【题型】解答题　【知识点】平面几何　【难度】medium
正方形 $ABCD$ 的边长为 1，点 $M$ 是对角线 $BD$ 上一动点.

(1)如图 1，过点 $M$ 作 $MH \perp AB, MG \perp BC$，垂足分别为点 $H, G$，

求证：$HM = GM$.

(2)如图 2，点 $E$ 是 $AB$ 边上的点，连接 $EM, CM, \angle EMC = 90^\circ, \frac{EM}{EC}$ 的值是否随点 $M$ 的位置改变而改变？若不变，求出它的值；若改变，请说明理由.

(3)如图 3，求 $BM + 2CM$ 的最小值.
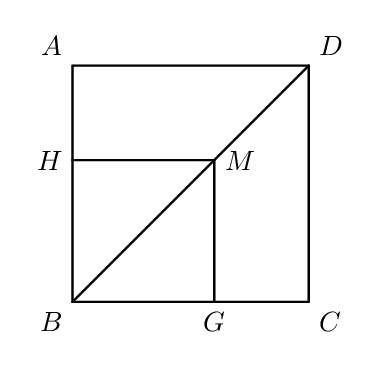
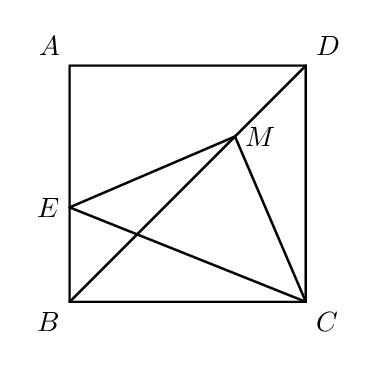
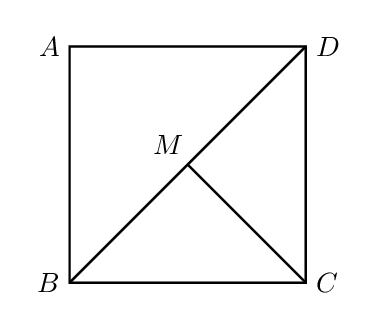
【解答】
【答案】 (1)证明见解析.

(2)$\frac{EM}{EC}$ 的值不会变化，$\frac{EM}{EC} = \frac{\sqrt{2}}{2}$.

(3)$\sqrt{2} + \sqrt{3}$.

【分析】 (1) 证 $\triangle BHM \cong \triangle BGM$ 即可得证；

(2)证明 $E$ 为 $AB$ 上 $EM$ 与 $EC$ 的比值不变即可；

(3)适当变形，将 $BM+2CM$ 转化为三段相等的线段之和，然后根据两点之间线段最短得解.

【详解】 （1）

证明：$\because$ 四边形 $ABCD$ 是正方形，$\therefore \angle ABC = 90^\circ$.

$\because BD$ 是正方形 $ABCD$ 的对角线，$\therefore \angle ABD = \angle CBD = 45^\circ$.

$\because MH \perp AB, MG \perp BC$，

$\therefore \angle BHM = \angle BGM = 90^\circ$，

在 $\triangle BHM$ 和 $\triangle BGM$ 中，$BM=MB$，$ \angle ABD=\angle CBD$，$ \angle BHM=\angle BGM$，

$\therefore \triangle BHM \cong \triangle BGM$，

$\therefore HM = GM$.

（2）

$\frac{EM}{EC}$ 的值不会变化.

如图①，连接 $AM$，

$\because$ 四边形 $ABCD$ 是正方形，$BD$ 是正方形的对角线，

$\therefore \angle ABM = \angle CBM = 45^\circ$，$AB=BC$.

$\because BM=MB$，

$\therefore \triangle ABM \cong \triangle CBM$，

$\therefore AM=CM$，$\angle BCM = \angle BAM$，

$\because$ 在四边形 $BCME$ 中，$\angle ABC = \angle EMC = 90^\circ$，

$\therefore \angle BCM + \angle BEM = 180^\circ$，

$\because \angle AEM + \angle BEM = 180^\circ$，

$\therefore \angle BCM = \angle AEM$，

$\therefore \angle AEM = \angle BAM$，

$\therefore EM = AM$，

$\therefore EM = CM$，

$\because EC^2 = EM^2 + CM^2$，

$\therefore EC = \sqrt{2} EM$，

$\therefore \frac{EM}{EC} = \frac{\sqrt{2}}{2}$.

（3）

如图，将 $BM$ 绕点 $B$ 逆时针旋转 $60^\circ$，得到线段 $BM'$，连接 $MM'$，

易证 $\triangle BMM'$ 是等边三角形，

将 $BC$ 绕点 $B$ 逆时针旋转 $150^\circ$，得到线段 $BC'$，连接 $CC'$、$C'M'$，则 $\angle C'BM' = 45^\circ$，

易证 $\triangle BCM \cong \triangle BC'M'$，$\therefore C'M' = CM$，

当点 $C'$、$M'$、$M$、$C$ 在同一直线上时，

$BM+2CM=CM+MM'+M'C'$ 的值最小，

此时 $BM+2CM=M'M+CM+C'M'=C'C$；

过点 $C'$ 作 $C'H \perp BC$，交 $CB$ 的延长线于点 $H$.

在 $\text{Rt}\triangle C'BH$ 中，$BC'=1$，$\angle C'BH=30^\circ$，

$\therefore C'H = \frac{1}{2}$、$BH = \frac{\sqrt{3}}{2}$，

$\therefore C'C = CC' = \sqrt{C'H^2 + CH^2} = \sqrt{\left(\frac{1}{2}\right)^2 + \left(1 + \frac{\sqrt{3}}{2}\right)^2} = \sqrt{2 + \sqrt{3}}$，

故 $BM+2CM$ 的最小值为 $\sqrt{2}+\sqrt{3}$.
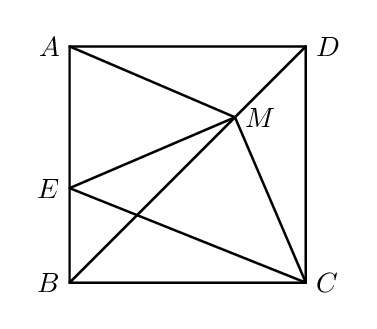
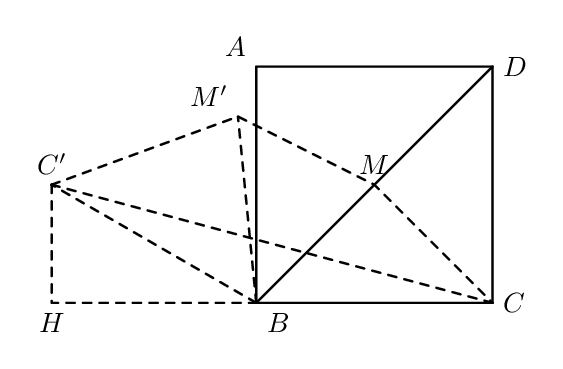